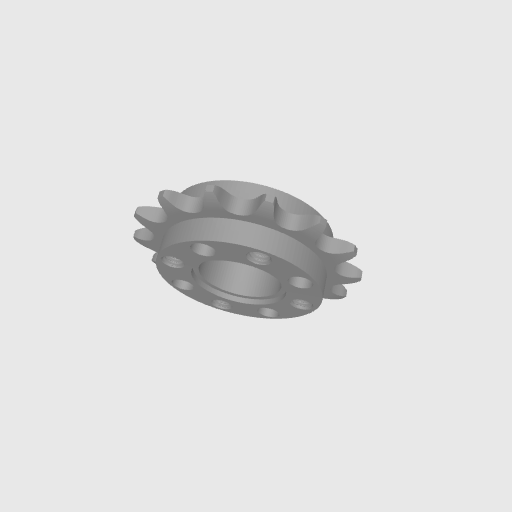
Part: SteelHubMountSprocket14ID